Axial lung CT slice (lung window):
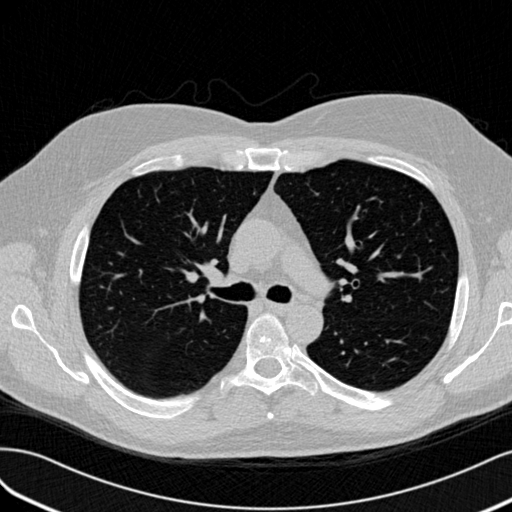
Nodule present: no